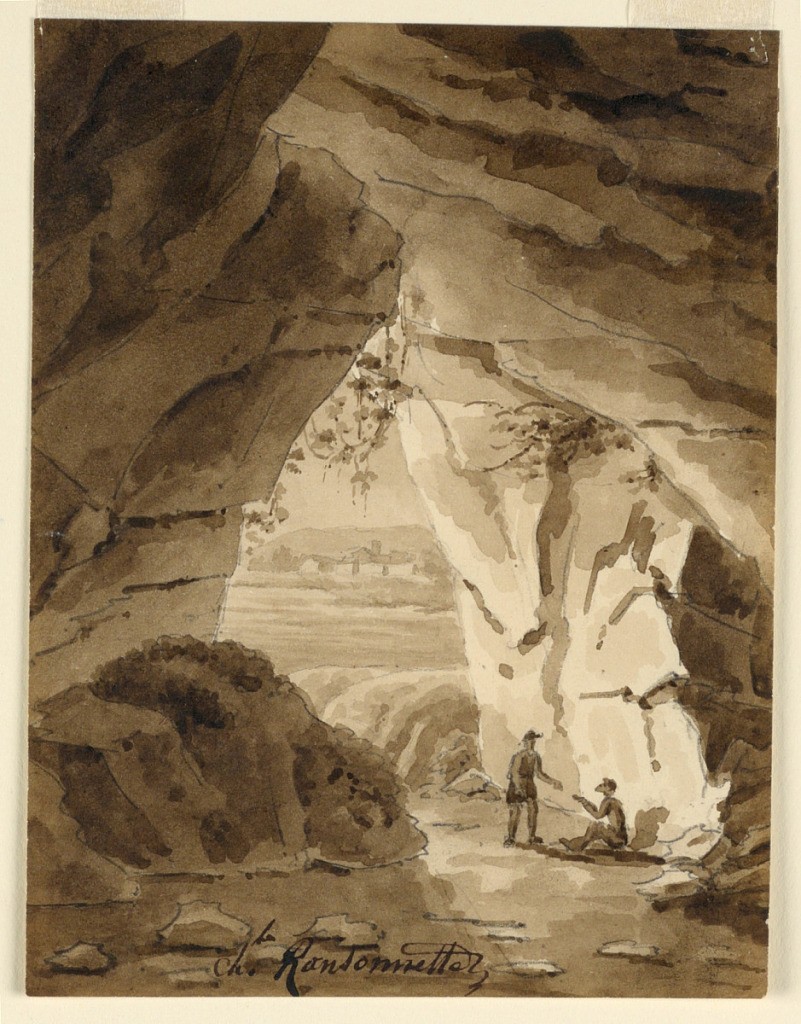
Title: In a Cave
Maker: Charles Nicolas Ransonnette, French, 1793 - 1877
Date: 1793-1877
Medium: Graphite, brush and brown watercolor on paper
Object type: Drawing
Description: View from a cave of what possibly is a stream and a village, with mountains in the background. A man gives something to a seated beggar.